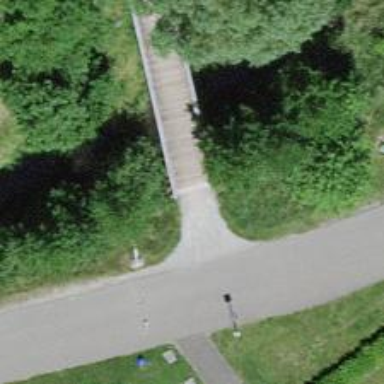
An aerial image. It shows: Footway bridge.